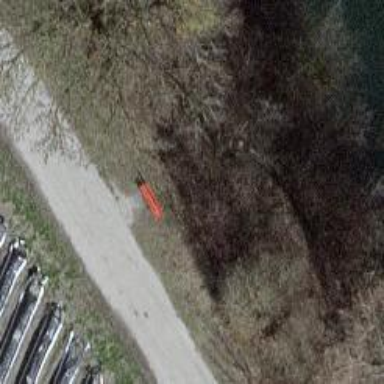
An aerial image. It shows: Red bench.